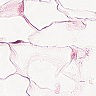
Metastatic tissue present: no